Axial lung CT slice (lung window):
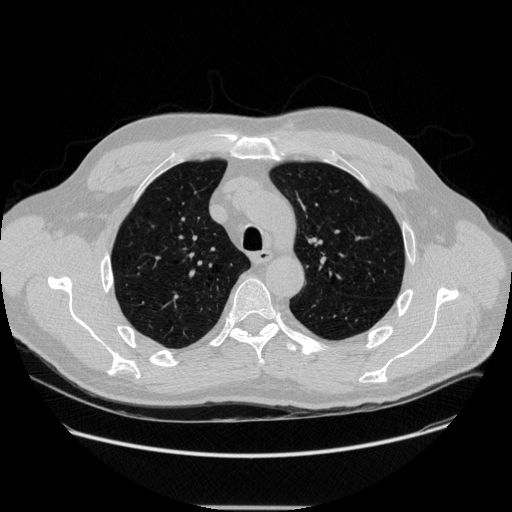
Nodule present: no